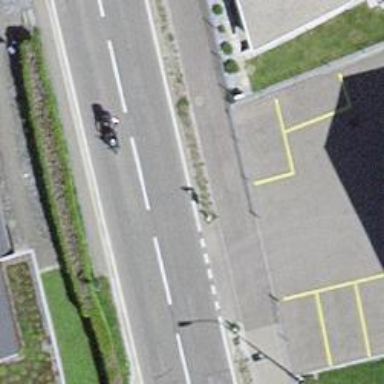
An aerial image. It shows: Bus stop with platform for public transport.